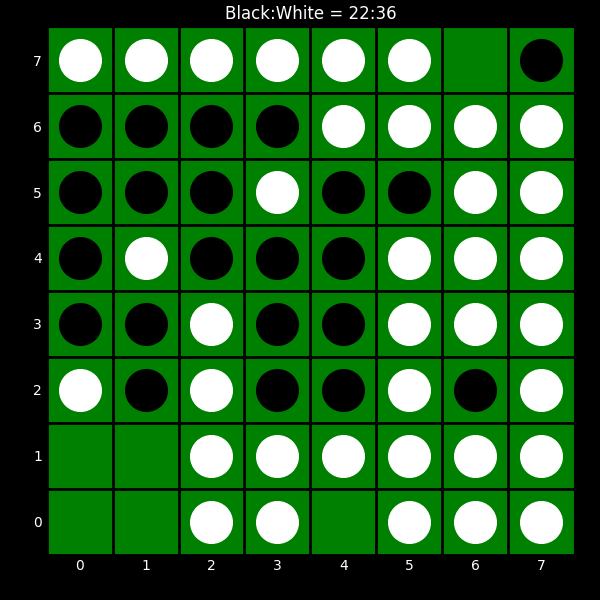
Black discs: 22
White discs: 36